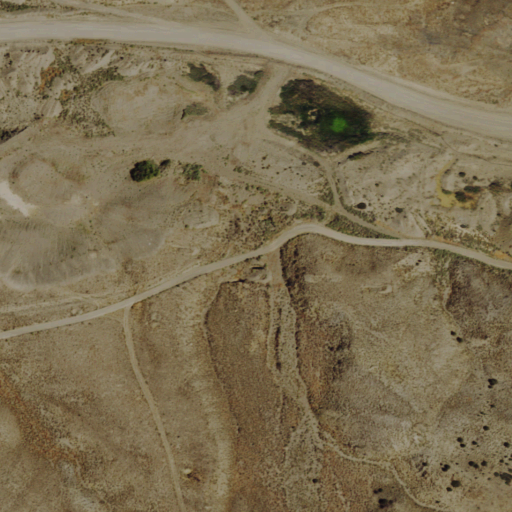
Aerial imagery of valley in Nevada named Old Manhattan Gulch containing only shrub